Field crop: maize
Growth stage: 2
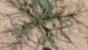
Species: salsola